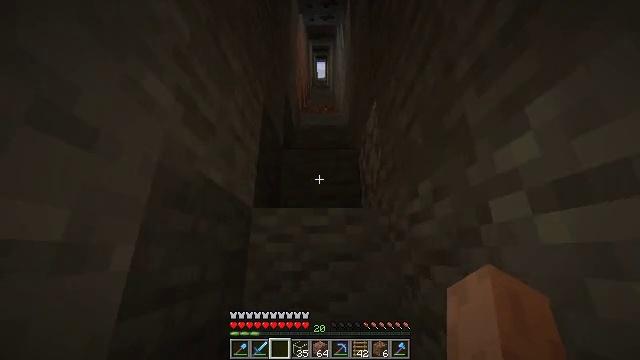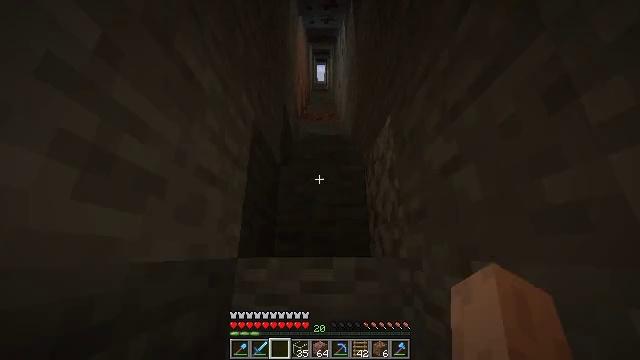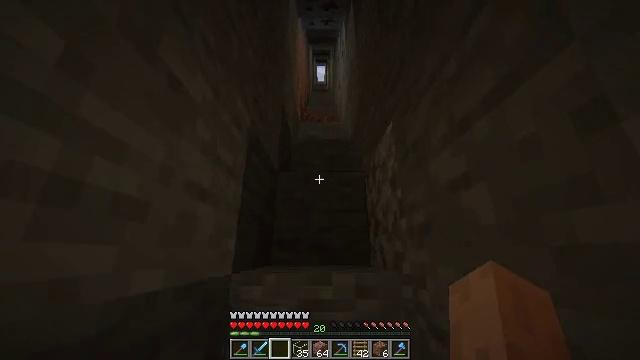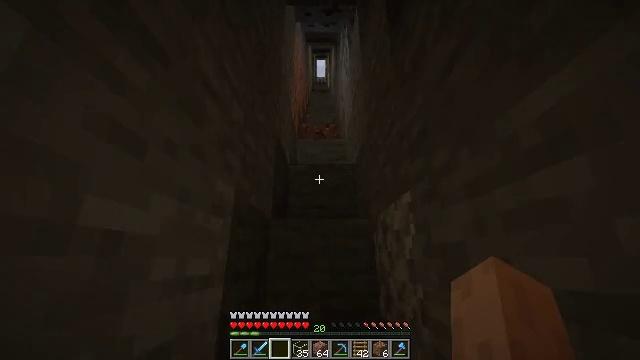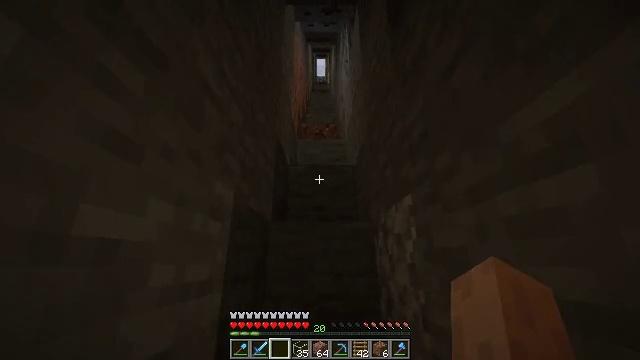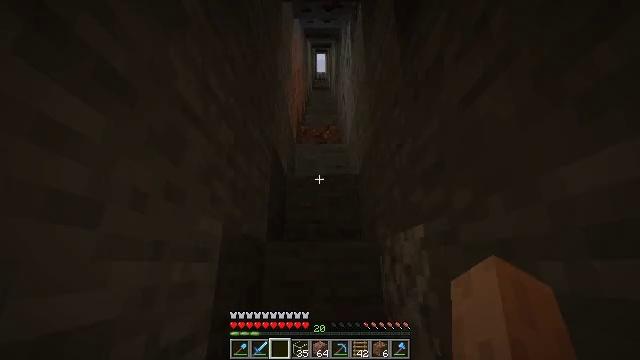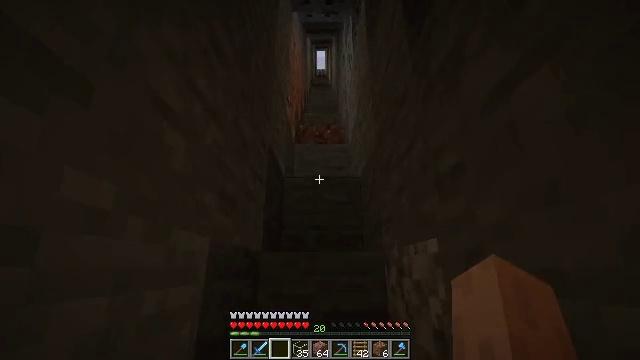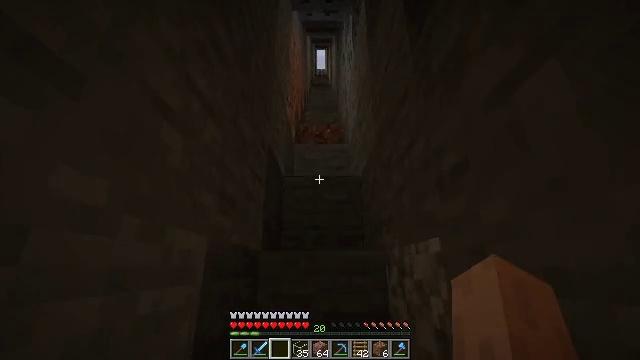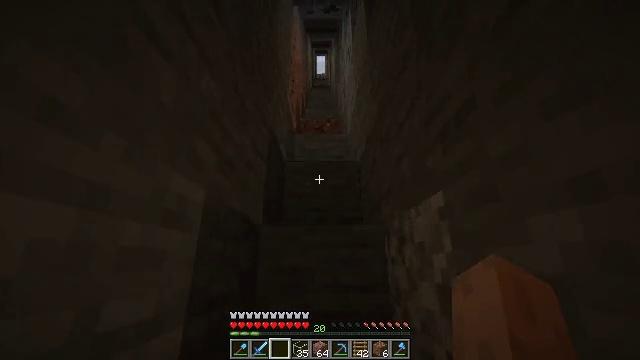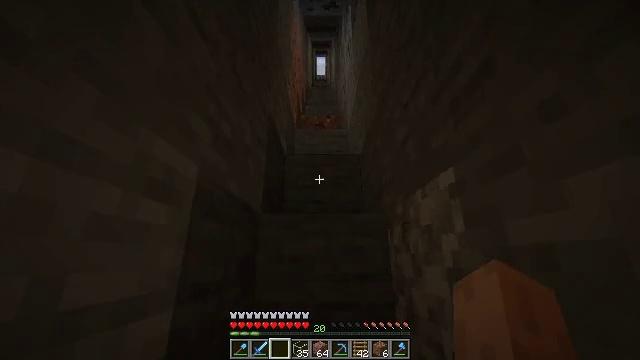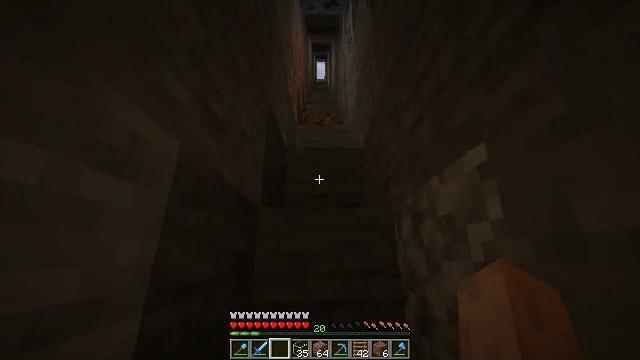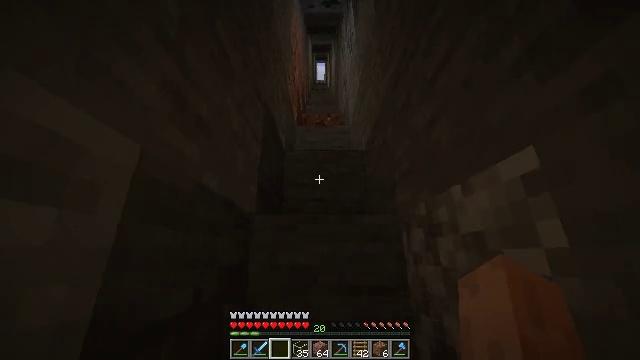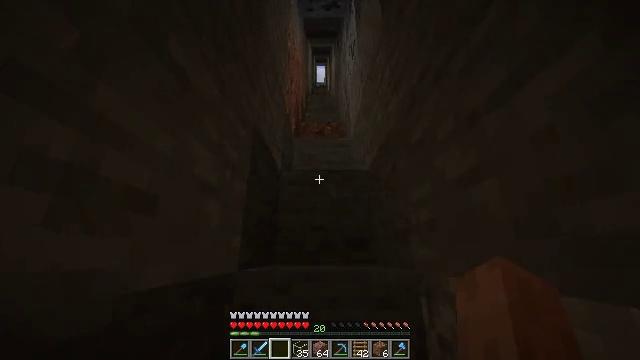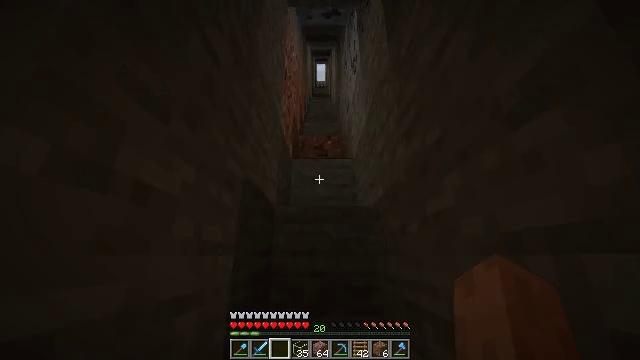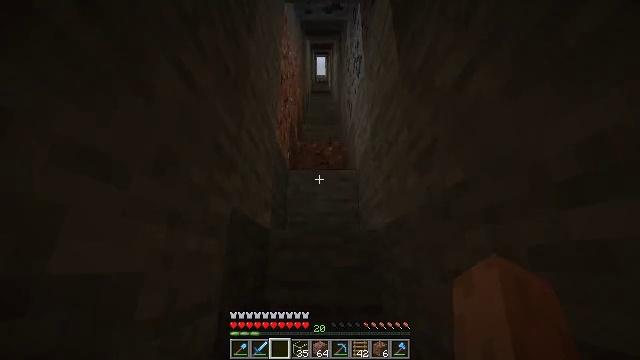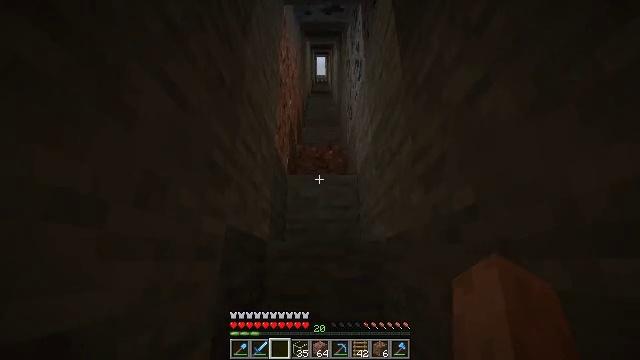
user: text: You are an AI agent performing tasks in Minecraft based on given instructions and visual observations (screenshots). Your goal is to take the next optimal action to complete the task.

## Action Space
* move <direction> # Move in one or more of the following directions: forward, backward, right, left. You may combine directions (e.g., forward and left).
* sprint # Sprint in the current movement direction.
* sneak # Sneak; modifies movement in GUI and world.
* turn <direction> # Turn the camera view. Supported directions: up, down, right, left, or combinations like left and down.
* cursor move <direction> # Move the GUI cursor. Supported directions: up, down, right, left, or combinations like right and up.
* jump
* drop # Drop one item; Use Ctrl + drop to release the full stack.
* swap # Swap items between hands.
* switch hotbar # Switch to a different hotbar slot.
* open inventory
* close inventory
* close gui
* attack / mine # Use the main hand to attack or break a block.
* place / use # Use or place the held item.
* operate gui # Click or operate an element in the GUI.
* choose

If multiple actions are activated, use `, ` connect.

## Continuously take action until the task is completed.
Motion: motion action
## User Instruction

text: Collect the ladder block.
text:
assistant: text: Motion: move forward, jump
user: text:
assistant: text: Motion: move forward, jump
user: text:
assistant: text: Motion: move forward, jump
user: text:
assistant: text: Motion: move forward, jump
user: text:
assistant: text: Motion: move forward, jump
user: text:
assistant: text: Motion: move forward, sprint, jump
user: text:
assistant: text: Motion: move forward, sprint, jump
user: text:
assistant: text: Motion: move forward, sprint, jump
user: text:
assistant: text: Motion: move forward, sprint, jump
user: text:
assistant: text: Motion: move forward, jump
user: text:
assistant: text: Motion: move forward, jump
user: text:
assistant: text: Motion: move forward, jump
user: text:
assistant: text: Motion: move forward, jump
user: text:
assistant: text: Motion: move forward, sprint, jump
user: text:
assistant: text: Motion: move forward, sprint, jump
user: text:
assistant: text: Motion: move forward, sprint, jump
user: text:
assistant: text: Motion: move forward, jump
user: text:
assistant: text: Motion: move forward, jump
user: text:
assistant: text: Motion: move forward, jump
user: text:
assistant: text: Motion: move forward, jump
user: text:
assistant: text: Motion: move forward, jump
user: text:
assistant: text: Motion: move forward, jump
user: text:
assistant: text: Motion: move forward, jump
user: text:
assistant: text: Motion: move forward, sprint, jump
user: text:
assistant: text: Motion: move forward, sprint, turn right and up, jump
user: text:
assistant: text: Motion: move forward, sprint, turn right and up, jump
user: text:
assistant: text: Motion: move forward, sprint, turn up, jump
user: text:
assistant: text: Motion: move forward, turn left and up, jump
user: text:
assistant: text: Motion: move forward, turn left and up, jump
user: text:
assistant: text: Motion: move forward, jump